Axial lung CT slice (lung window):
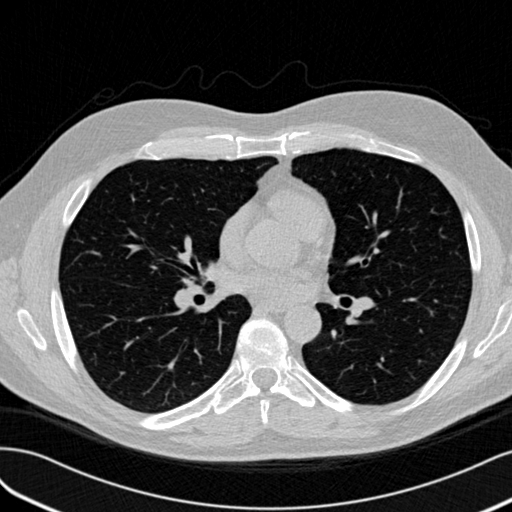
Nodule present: no